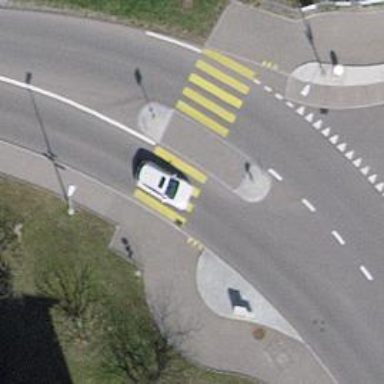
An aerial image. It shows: Kerb barrier.